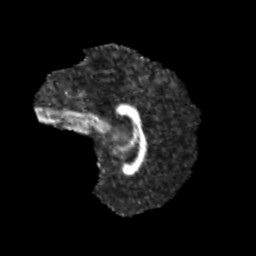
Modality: FA
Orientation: sagittal
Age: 13
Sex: female
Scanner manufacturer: siemens
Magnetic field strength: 3 T
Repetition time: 3.8 s
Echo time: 0.07 s